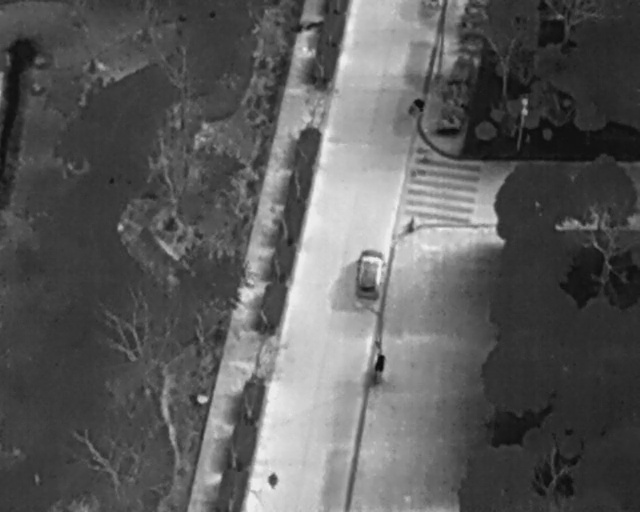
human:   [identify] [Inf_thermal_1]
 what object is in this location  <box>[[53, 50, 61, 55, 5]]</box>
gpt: <ref>1 medium car at the center</ref>